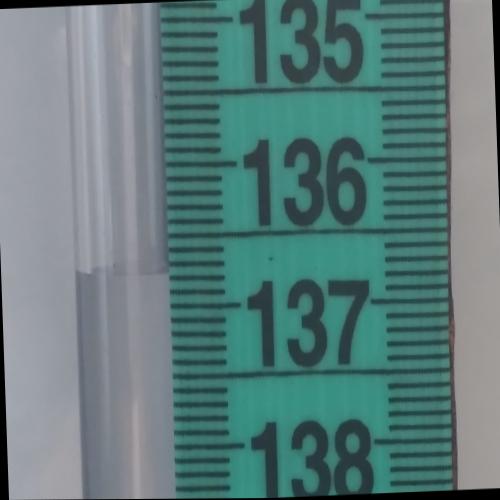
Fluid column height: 136.8 cm